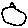
Label: circle